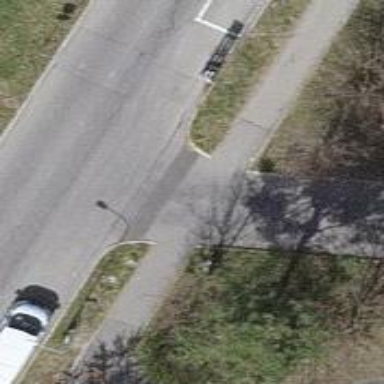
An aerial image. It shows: Unmarked crossing on the road.